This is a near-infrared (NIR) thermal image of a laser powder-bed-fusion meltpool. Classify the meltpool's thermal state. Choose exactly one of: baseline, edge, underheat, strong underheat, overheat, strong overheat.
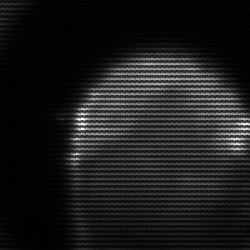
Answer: edge